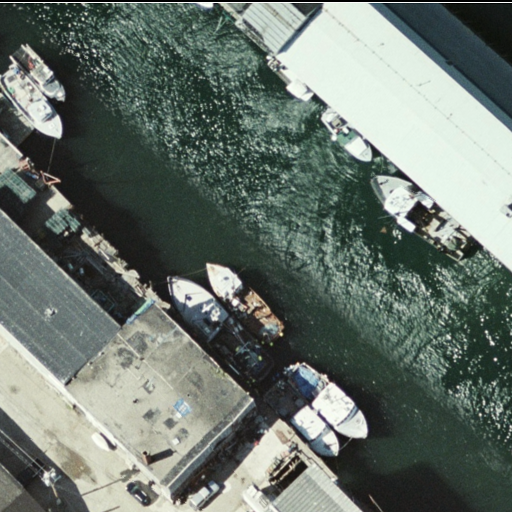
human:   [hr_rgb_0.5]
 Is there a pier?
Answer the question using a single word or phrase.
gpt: yes

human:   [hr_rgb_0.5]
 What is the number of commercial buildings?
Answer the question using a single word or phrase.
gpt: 0

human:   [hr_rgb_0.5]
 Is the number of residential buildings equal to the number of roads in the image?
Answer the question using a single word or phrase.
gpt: no

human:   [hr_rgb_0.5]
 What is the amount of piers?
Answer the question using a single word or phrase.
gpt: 2

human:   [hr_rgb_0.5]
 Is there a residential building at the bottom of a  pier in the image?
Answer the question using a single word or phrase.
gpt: yes

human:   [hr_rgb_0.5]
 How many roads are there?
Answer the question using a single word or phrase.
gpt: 2

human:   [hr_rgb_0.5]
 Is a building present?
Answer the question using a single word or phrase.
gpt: yes

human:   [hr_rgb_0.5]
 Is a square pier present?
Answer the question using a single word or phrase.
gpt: no

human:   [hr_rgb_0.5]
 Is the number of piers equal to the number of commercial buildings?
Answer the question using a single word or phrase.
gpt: no

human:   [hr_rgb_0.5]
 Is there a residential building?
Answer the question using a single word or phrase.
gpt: yes

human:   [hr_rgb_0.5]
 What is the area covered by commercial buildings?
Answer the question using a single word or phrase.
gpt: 0m2

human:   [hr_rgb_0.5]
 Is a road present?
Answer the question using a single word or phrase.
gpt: yes

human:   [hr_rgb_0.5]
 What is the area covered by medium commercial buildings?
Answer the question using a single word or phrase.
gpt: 0m2

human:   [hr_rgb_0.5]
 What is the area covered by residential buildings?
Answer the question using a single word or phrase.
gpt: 2304m2

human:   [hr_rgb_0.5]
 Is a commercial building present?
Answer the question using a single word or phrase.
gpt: no

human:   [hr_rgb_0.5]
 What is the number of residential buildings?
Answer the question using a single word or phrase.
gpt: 5

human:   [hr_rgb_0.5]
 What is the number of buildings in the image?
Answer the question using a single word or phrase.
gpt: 5

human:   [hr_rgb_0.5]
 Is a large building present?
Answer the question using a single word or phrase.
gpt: yes

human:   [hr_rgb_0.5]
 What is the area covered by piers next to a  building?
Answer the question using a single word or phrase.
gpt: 2160m2

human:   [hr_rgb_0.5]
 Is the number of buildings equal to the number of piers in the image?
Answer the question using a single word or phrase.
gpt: no

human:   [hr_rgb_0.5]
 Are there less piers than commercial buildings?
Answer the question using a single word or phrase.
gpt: no

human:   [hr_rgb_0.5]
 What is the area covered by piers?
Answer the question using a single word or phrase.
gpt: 2160m2

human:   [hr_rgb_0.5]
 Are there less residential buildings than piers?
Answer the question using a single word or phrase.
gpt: no

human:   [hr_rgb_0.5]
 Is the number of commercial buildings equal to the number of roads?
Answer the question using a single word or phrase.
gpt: no

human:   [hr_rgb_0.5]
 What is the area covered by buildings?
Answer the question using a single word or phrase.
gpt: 2304m2

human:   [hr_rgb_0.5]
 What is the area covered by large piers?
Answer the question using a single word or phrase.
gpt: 1901m2

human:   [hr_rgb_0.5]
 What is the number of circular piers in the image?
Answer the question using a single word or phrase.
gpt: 0

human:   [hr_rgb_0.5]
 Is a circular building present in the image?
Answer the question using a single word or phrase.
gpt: no

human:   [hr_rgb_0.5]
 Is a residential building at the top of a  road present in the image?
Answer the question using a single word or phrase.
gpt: yes

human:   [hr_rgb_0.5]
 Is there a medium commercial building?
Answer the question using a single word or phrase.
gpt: no

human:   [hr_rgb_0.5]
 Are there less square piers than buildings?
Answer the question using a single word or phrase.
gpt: yes

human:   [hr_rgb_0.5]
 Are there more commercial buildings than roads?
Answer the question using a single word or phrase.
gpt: no

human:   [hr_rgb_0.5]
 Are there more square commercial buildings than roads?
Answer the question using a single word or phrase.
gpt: no

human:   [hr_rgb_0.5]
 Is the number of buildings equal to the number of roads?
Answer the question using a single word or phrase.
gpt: no

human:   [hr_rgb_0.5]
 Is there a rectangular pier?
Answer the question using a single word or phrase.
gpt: yes

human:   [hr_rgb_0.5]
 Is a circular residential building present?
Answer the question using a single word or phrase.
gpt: no

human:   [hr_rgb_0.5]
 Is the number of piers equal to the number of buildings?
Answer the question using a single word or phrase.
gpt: no

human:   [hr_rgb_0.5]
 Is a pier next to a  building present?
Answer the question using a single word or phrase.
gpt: yes

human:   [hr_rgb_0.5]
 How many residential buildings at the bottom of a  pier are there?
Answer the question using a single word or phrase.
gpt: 3

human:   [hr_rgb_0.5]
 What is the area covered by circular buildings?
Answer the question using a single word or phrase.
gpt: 0m2

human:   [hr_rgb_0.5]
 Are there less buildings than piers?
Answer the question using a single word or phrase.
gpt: no

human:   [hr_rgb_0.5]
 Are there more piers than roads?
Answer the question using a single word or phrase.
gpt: no

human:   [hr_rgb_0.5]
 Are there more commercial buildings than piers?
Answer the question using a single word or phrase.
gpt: no

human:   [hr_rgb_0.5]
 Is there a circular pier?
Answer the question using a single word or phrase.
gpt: no

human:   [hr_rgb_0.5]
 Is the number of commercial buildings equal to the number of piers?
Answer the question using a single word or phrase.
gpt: no

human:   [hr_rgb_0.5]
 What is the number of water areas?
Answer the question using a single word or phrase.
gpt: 0

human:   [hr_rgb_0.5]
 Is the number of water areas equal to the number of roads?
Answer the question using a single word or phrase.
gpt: no

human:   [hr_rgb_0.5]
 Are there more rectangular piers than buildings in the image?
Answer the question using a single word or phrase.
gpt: no

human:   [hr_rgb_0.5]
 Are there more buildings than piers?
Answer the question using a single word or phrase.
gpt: yes

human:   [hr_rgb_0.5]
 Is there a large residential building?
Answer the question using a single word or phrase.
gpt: yes

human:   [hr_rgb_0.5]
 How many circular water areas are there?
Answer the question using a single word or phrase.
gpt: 0

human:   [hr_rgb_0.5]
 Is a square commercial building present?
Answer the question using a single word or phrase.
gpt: no

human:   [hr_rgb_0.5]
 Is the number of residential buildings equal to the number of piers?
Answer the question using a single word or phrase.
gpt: no

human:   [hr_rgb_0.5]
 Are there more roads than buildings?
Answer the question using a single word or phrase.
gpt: no

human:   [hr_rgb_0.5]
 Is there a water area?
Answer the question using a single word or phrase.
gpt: no

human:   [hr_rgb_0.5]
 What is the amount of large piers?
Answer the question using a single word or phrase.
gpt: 1

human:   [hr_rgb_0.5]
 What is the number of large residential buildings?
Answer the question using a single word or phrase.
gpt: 2

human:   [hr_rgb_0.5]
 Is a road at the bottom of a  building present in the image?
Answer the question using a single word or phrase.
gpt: yes

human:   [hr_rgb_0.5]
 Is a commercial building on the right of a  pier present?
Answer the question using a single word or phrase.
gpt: no

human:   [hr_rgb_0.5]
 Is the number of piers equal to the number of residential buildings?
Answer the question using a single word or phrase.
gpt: no

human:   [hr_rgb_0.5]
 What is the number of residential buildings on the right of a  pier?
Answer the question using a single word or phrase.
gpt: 4

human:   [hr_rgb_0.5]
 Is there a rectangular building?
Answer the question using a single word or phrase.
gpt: yes

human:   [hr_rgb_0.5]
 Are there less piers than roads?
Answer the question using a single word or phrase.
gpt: no

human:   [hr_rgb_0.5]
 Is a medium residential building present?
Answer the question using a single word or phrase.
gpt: yes